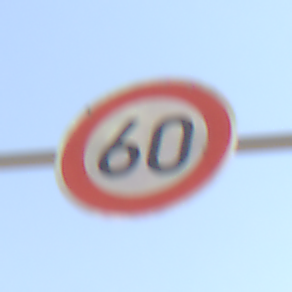
Verkehrszeichen: Geschwindigkeit60
Umgebung: Outdoor, Suburban
Tageszeit: MorningAfternoon
Wetter: Clear
Licht: Natural
Jahreszeit: NotSpecified
Kontrast: HighContrast